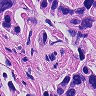
Metastatic tissue present: yes